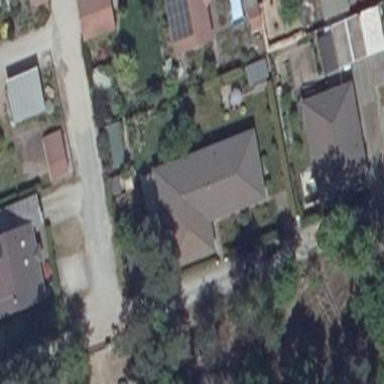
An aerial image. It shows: Residential building.